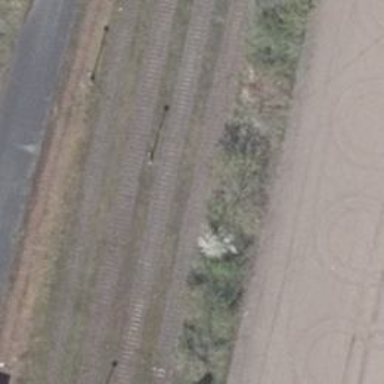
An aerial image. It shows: Preserved rail yard. The yard contains railway tracks.